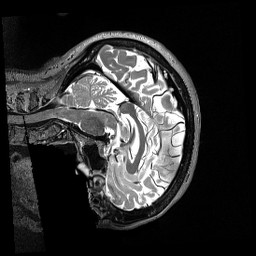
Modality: T2w
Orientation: sagittal
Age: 72
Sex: female
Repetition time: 3.2 s
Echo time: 0.563 s